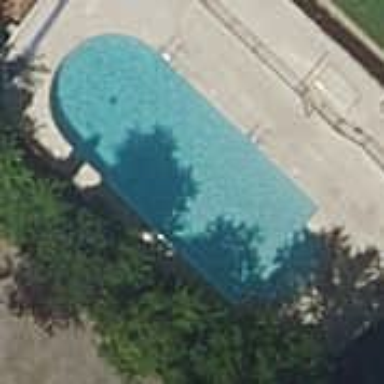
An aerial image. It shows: Swimming pool located in leisure land.